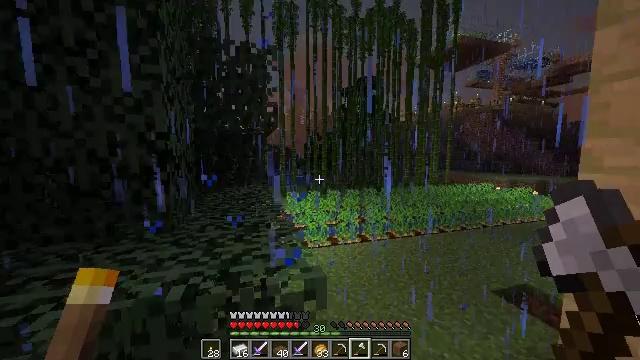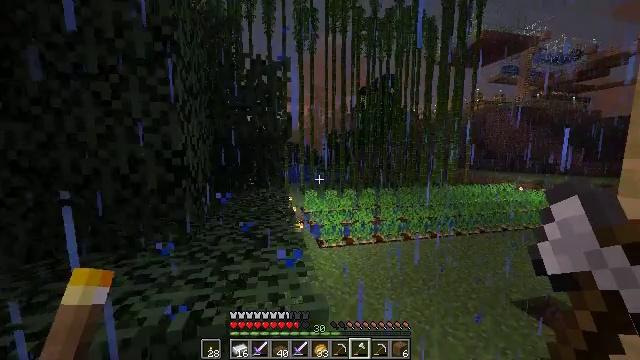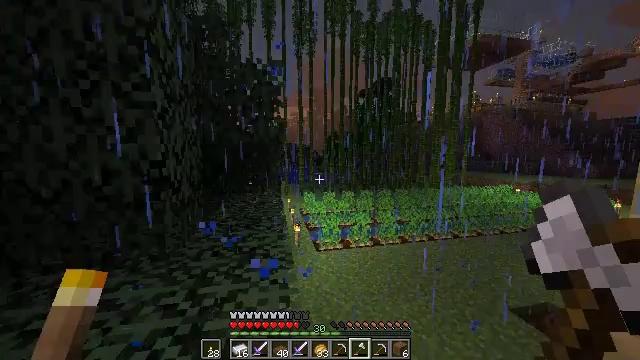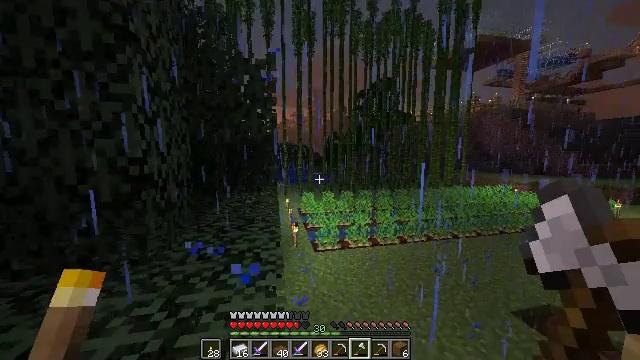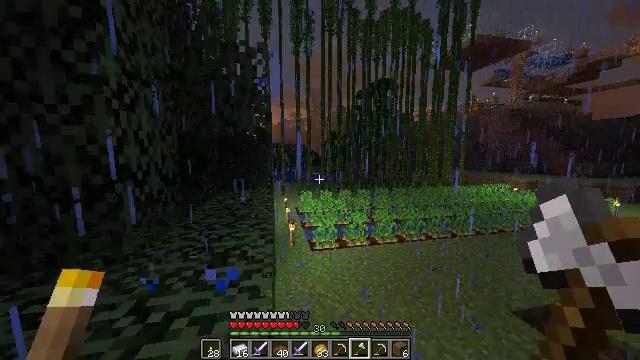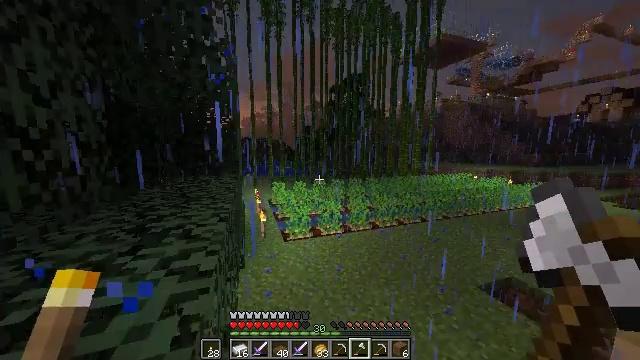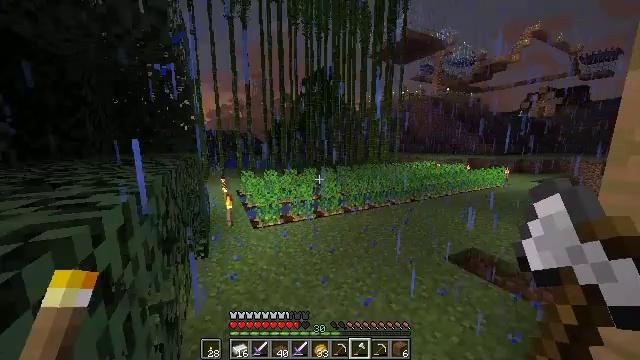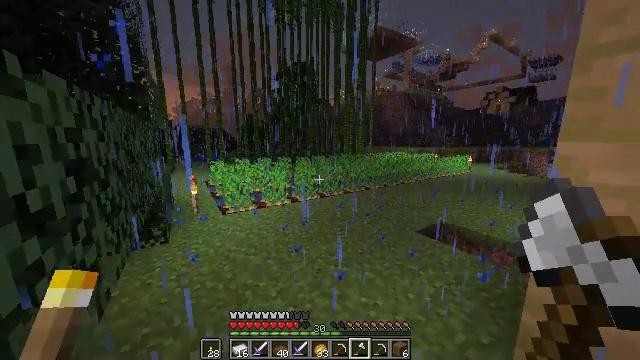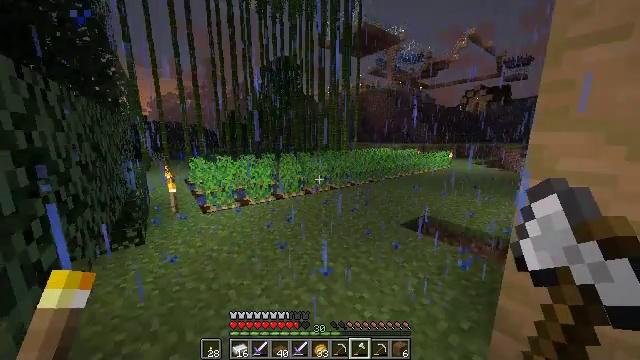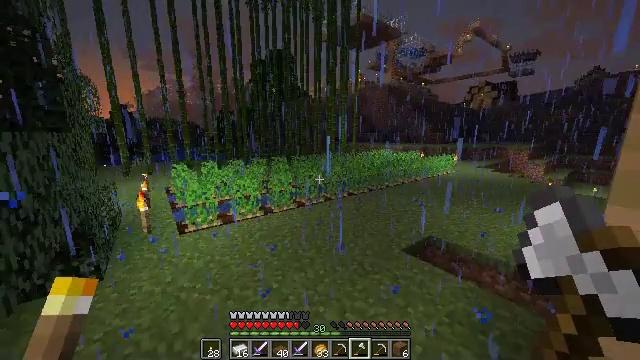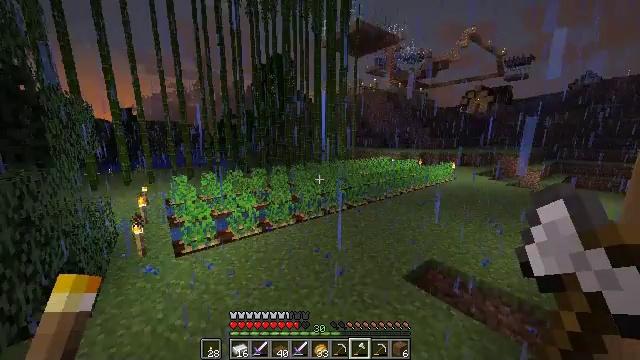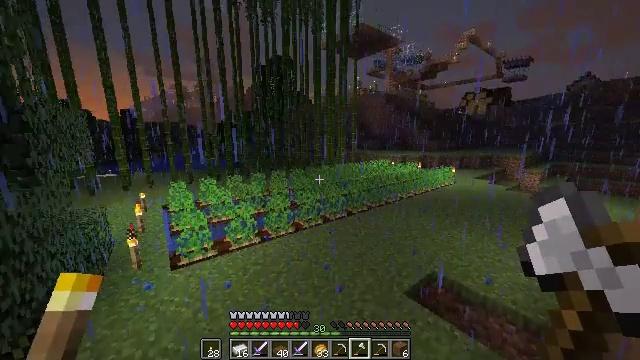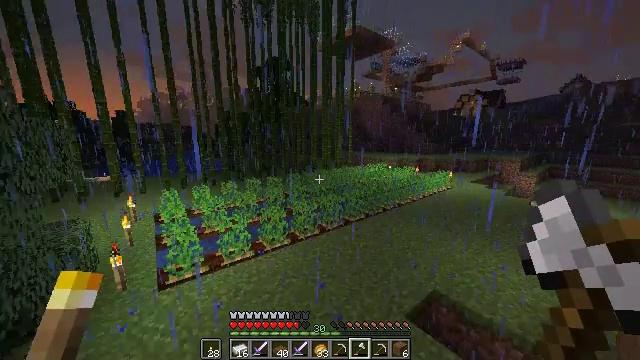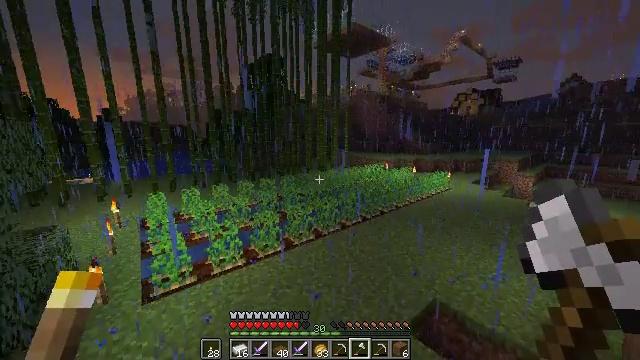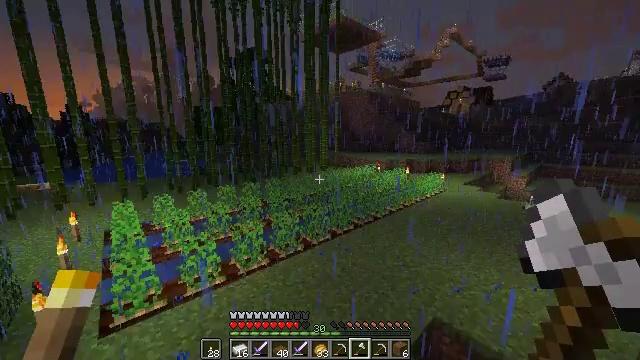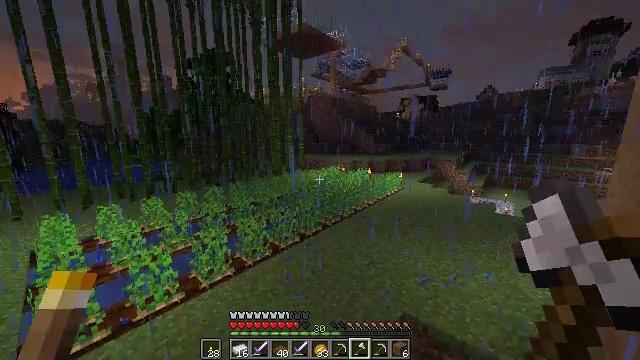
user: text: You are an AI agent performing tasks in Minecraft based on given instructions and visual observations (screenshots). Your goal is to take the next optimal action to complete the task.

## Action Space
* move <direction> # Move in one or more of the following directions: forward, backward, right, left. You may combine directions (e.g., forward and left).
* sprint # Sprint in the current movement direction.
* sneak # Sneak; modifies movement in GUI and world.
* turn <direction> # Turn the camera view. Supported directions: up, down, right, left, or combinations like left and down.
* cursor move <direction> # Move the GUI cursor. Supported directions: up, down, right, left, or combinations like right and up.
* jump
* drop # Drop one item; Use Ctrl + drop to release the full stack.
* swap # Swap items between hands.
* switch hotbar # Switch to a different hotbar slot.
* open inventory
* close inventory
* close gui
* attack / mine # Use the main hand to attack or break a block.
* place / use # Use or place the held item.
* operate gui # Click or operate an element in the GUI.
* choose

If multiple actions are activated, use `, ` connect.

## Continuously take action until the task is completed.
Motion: motion action
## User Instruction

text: Make a grindstone using the crafting table.
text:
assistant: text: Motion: move forward, turn left and down, jump
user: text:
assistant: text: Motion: move forward, jump
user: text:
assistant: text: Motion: move forward, jump
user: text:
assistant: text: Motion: move forward, jump
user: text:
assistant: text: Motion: move forward, turn right and down, jump
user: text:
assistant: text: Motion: move forward, turn right and down, jump
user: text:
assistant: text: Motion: move forward, sprint, turn right, jump
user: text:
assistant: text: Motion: move forward, sprint, turn right, jump
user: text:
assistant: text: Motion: move forward, sprint, jump
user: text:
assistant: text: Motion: move forward, jump
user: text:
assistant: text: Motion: move forward, jump
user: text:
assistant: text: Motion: move forward, jump
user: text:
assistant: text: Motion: move forward, turn right, jump
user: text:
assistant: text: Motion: move forward, turn right, jump
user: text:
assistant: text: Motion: move forward, turn right, jump
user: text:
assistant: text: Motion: move forward, turn right, jump
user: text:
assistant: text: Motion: move forward, sprint, turn right, jump
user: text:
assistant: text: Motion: move forward, sprint, turn right, jump
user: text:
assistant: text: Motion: move forward, sprint, turn right, jump
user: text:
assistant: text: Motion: move forward, turn right, jump
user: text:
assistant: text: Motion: move forward, turn right, jump
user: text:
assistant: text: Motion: move forward, turn right, jump
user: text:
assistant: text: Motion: move forward, jump
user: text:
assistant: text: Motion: move forward, jump
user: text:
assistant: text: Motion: move forward, jump
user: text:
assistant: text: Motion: move forward, jump
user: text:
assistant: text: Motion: move forward, jump
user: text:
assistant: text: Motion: move forward, jump
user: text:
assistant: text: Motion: move forward, turn left, jump
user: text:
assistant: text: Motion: move forward, jump